【题型】选择题　【知识点】平面几何　【难度】medium
折纸发源于中国 19 世纪，折纸传入欧洲，与自然科学结合在一起成为建筑学院的教具，并发展成为现代几何学的一个分支.我国传统的一种手工折纸风车（如图 1）是从正方形纸片的一个直角顶点开始，沿对角线部分剪开成两个角，将其中一个角折叠使其顶点仍落在该对角线上，同样操作其余三个直角制作而成的，其平面图如图 2，则下列结论成立的个数为（\quad ）

$\text{\textcircled{1}}$ \(\overrightarrow{EH} \parallel \overrightarrow{FC}\)；$\text{\textcircled{2}}$ \(\overrightarrow{AH} \cdot \overrightarrow{BE} = 0\)；$\text{\textcircled{3}}$ \(\overrightarrow{EG} = \overrightarrow{EH} + \overrightarrow{EF}\)；$\text{\textcircled{4}}$ \(\overrightarrow{EC} \cdot \overrightarrow{EH} = \overrightarrow{EC} \cdot \overrightarrow{ED}\)

A. 1 \quad \quad \quad B. 2 \quad \quad \quad C. 3 \quad \quad \quad D. 4
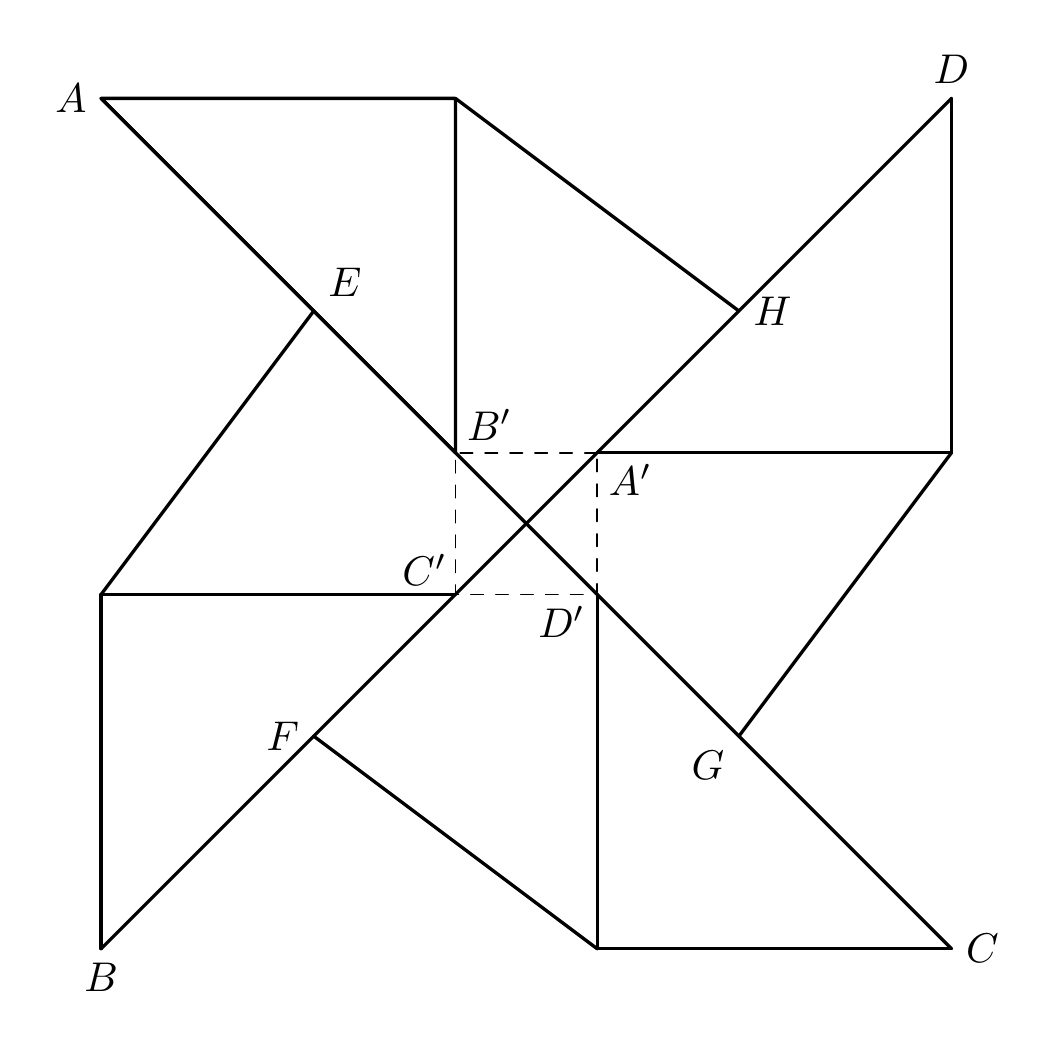
【解答】
\pagestyle{empty}
\noindent
【答案】C

【知识点】数量积的运算律、向量减法的法则

【分析】根据几何关系，直接判断 \(\overrightarrow{EH}\) 与 \(\overrightarrow{FC}\) 是否平行，即可判断 A；再根据转化向量求数量积判断 B；根据几何关系，以及相等等向量转化，判断 C；根据向量转化证明数量积相等.

【详解】A. \(\overrightarrow{EH} \parallel \overrightarrow{FG}\)，则 \(\overrightarrow{EH}\) 与 \(\overrightarrow{FC}\) 不平行，故$\text{\textcircled{1}}$错误；

B. 设 \(AC \cap BD = O\)，\(\overrightarrow{AH} \cdot \overrightarrow{BE} = (\overrightarrow{AO} + \overrightarrow{OH}) \cdot (\overrightarrow{BO} + \overrightarrow{OE})\)，

\(= \overrightarrow{AO} \cdot \overrightarrow{BO} + \overrightarrow{AO} \cdot \overrightarrow{OE} + \overrightarrow{BO} \cdot \overrightarrow{OH} + \overrightarrow{OH} \cdot \overrightarrow{OE},\)

\(= \overrightarrow{AO} \cdot \overrightarrow{OE} + \overrightarrow{BO} \cdot \overrightarrow{OH} = -|\overrightarrow{OA}| \cdot |\overrightarrow{OE}| + |\overrightarrow{OB}| \cdot |\overrightarrow{OH}| = 0,\)故$\text{\textcircled{2}}$正确；

C. \(\overrightarrow{EG} = \overrightarrow{EH} + \overrightarrow{HG} = \overrightarrow{EH} + \overrightarrow{EF}\)，故$\text{\textcircled{3}}$正确；

D. \(\overrightarrow{EC} \cdot \overrightarrow{EH} - \overrightarrow{EC} \cdot \overrightarrow{ED} = \overrightarrow{EC} \cdot (\overrightarrow{EH} - \overrightarrow{ED}) = \overrightarrow{EC} \cdot \overrightarrow{DH} = 0\)，故$\text{\textcircled{4}}$正确.

故选：C